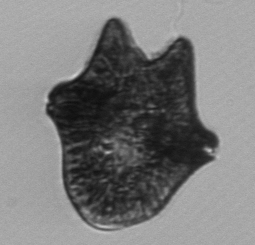
Label: Akashiwo